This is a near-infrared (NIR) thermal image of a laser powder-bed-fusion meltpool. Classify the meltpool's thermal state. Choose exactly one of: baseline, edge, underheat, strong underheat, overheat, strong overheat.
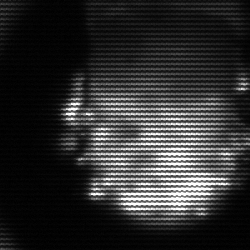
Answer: baseline